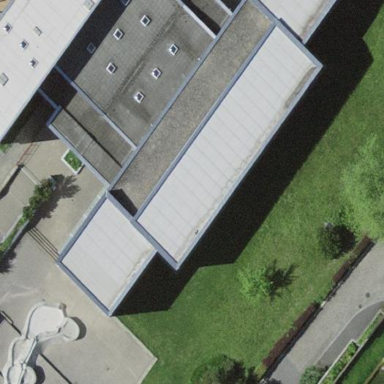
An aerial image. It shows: School building.